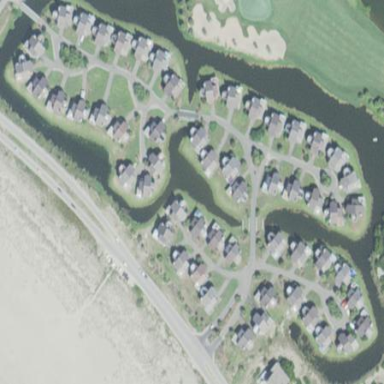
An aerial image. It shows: Single-family residential area.